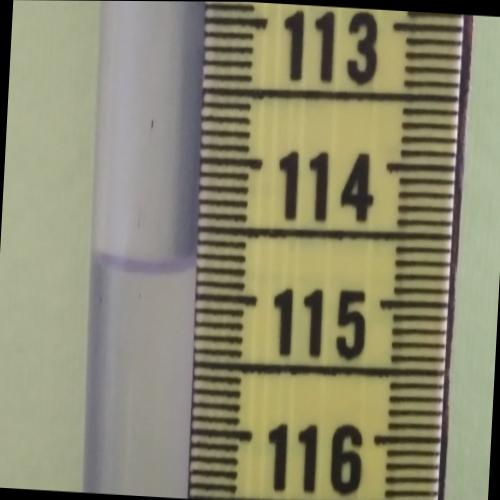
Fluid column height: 114.8 cm